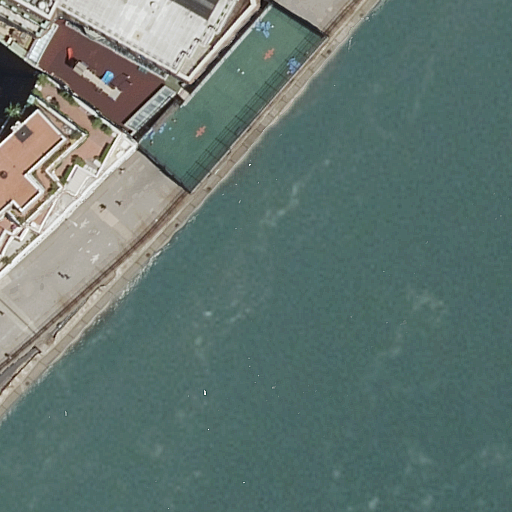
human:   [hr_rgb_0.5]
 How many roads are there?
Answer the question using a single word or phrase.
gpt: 3

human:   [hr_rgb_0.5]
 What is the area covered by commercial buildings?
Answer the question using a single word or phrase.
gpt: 0m2

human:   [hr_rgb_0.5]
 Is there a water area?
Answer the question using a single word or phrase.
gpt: yes

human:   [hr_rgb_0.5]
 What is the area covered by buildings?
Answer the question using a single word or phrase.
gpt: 2078m2

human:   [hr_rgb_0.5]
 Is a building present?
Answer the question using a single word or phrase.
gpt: yes

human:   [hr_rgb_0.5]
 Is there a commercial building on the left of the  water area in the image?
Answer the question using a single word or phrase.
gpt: no

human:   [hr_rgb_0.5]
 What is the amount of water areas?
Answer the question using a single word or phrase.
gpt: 1

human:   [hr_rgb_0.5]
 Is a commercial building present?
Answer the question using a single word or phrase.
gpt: no

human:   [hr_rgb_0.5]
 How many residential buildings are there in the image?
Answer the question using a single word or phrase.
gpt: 2

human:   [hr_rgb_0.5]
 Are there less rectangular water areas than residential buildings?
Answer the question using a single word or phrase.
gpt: yes

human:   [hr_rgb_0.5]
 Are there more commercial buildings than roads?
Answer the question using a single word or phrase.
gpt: no

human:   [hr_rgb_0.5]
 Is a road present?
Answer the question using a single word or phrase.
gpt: yes

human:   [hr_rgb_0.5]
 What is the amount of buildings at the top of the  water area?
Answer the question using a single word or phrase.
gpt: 1

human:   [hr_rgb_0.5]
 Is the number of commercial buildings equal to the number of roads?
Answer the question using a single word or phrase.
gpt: no

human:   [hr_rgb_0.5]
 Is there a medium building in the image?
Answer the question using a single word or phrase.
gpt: no

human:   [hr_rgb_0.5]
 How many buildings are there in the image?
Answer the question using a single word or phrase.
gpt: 2

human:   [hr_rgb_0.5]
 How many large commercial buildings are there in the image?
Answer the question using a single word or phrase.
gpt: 0

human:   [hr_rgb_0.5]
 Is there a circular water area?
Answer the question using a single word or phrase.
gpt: no

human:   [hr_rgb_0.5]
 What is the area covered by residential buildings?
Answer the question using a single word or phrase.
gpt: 2078m2

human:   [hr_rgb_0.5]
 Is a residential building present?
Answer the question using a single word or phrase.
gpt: yes

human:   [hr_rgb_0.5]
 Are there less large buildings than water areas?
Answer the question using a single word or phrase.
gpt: no

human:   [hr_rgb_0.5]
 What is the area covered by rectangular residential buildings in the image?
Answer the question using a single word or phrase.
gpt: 741m2

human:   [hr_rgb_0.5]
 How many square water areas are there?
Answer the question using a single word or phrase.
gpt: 0

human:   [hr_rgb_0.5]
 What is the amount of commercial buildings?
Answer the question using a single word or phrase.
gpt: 0

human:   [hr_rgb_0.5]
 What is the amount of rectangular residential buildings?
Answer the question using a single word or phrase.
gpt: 1

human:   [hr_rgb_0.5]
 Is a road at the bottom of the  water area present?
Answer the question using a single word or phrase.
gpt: no

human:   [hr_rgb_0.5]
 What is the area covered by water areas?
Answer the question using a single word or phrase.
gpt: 7269m2

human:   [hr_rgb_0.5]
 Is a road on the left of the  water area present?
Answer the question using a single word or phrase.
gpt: no

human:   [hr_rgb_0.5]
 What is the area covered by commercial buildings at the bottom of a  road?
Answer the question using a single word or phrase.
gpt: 0m2

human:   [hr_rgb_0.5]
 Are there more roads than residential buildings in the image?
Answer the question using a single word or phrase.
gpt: yes

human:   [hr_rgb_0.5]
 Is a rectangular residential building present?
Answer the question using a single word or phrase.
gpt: yes

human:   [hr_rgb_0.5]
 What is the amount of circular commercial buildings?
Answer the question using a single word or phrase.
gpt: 0

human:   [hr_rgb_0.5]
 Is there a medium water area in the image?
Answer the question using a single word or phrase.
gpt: no

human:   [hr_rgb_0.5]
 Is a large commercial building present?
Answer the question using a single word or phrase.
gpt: no

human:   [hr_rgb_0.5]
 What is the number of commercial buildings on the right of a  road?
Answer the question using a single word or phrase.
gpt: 0

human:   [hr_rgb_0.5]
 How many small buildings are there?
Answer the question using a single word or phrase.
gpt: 0

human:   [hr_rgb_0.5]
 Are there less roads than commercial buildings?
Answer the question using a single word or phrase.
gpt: no

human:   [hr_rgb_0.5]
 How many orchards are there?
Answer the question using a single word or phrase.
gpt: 0

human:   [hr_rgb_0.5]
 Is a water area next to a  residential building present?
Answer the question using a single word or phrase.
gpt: yes

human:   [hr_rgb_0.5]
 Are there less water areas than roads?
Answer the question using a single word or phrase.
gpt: yes

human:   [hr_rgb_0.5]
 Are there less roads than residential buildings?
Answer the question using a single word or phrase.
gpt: no

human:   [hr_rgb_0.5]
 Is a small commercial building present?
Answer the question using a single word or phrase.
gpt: no

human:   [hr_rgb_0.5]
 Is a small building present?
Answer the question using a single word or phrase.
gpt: no

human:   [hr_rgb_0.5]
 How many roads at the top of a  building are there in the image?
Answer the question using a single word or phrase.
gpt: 0

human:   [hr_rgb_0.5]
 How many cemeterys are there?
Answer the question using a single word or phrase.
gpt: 0

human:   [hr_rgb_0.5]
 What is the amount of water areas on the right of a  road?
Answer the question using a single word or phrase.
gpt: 0

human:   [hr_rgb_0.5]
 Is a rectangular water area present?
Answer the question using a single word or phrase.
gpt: no

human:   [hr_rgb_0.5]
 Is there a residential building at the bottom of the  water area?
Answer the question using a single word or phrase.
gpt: no

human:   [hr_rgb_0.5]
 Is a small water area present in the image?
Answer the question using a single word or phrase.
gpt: no

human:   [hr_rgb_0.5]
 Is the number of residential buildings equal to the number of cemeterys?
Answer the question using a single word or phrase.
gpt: no

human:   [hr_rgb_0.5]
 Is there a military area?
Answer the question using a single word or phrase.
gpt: no

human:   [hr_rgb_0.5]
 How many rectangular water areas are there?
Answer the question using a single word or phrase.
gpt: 0

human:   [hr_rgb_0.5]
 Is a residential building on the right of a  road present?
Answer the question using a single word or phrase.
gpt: no

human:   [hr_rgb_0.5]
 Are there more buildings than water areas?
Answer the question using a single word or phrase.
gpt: yes

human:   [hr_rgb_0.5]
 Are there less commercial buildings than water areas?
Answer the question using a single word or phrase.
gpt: yes

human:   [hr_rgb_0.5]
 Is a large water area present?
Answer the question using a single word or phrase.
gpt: yes

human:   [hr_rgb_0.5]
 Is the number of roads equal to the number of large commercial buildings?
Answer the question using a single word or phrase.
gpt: no

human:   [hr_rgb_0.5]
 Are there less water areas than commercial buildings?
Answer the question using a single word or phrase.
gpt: no

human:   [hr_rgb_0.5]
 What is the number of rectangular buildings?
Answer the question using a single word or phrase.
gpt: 1

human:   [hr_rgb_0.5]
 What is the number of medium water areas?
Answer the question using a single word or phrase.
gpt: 0

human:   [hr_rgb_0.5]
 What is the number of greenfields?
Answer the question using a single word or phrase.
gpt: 0

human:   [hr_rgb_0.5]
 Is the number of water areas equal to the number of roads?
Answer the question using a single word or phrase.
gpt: no

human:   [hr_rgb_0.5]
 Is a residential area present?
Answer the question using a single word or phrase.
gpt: no

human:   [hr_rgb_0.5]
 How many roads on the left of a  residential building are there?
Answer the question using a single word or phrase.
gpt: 0